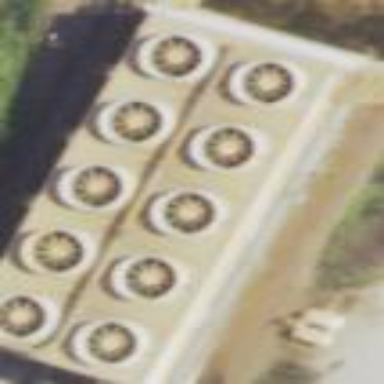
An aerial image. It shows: Industrial building used for cooling purposes.